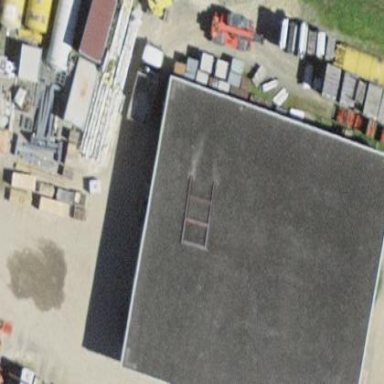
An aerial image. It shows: Industrial building.